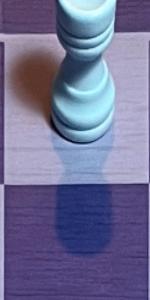
Label: Empty